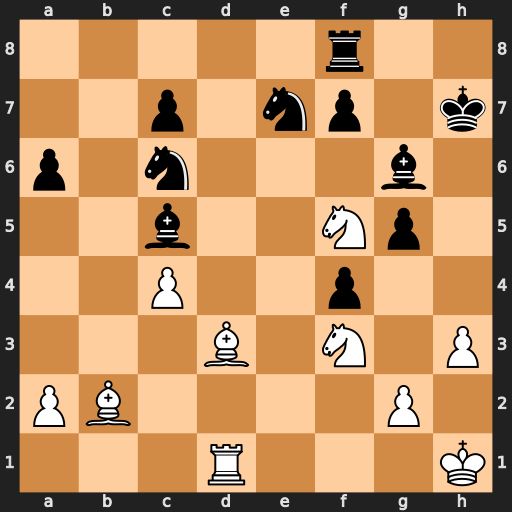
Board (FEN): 5r2/2p1np1k/p1n3b1/2b2Np1/2P2p2/3B1N1P/PB4P1/3R3K
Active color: w
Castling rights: -
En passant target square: -
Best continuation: Nxg5+ Kg8 Nh6#